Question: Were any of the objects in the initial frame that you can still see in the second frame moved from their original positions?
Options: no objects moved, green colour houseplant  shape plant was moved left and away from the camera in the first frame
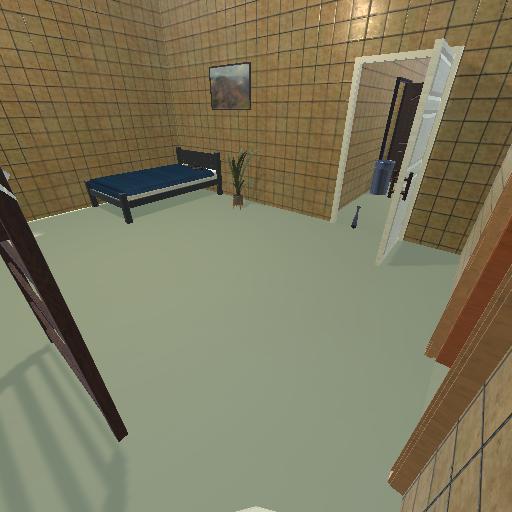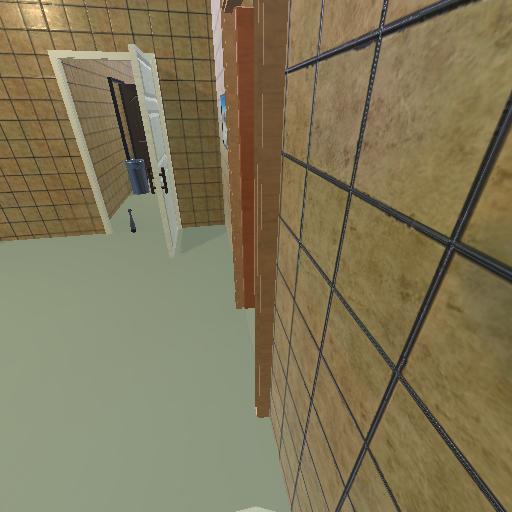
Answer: no objects moved